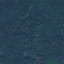
Label: Forest